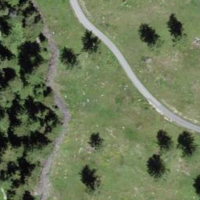
EUNIS habitat code: 44
Species observed at this site:
Dactylorhiza sambucina